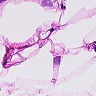
Metastatic tissue present: no